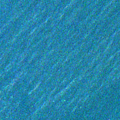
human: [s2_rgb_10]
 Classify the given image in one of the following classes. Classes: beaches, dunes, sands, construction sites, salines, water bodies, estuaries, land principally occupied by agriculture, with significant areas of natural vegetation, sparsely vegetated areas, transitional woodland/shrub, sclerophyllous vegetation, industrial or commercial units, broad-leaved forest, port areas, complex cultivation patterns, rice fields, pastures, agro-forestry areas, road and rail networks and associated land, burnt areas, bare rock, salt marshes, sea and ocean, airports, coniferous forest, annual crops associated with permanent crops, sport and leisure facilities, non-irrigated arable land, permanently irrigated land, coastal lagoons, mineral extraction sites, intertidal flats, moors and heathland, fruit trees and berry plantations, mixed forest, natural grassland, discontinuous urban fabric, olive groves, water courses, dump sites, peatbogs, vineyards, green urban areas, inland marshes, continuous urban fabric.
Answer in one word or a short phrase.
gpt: sea and ocean